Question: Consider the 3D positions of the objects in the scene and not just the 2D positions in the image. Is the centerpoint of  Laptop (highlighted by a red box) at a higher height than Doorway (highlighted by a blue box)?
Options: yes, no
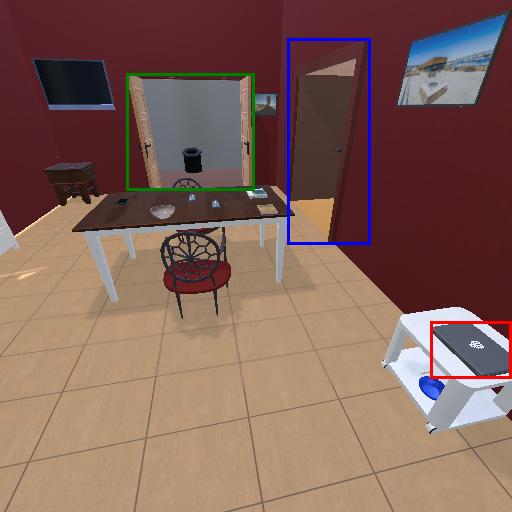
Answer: yes